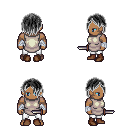
a pixel art fantasy rpg character, male body template, human, dark skin, white tunic, white pants, gray bangs hairstyle, white cloth bandages, brown shoes, dagger, four views (front, back, left, right), 2x2 character sprite sheet, small pixel art, hard edges, no anti-aliasing